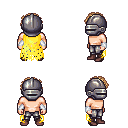
a pixel art fantasy rpg character, male body template, human, light skin, yellow tattered cape, metal pants, light blonde curly afro hairstyle, metal helm, white cloth bracers, maroon shoes, four views (front, back, left, right), 2x2 character sprite sheet, small pixel art, hard edges, no anti-aliasing